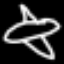
Label: airplane